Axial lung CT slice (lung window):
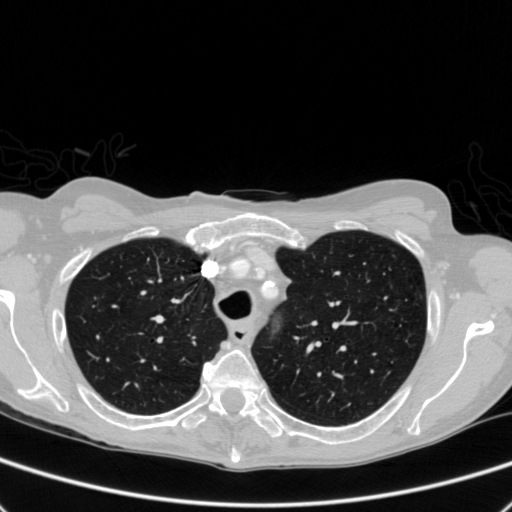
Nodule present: no